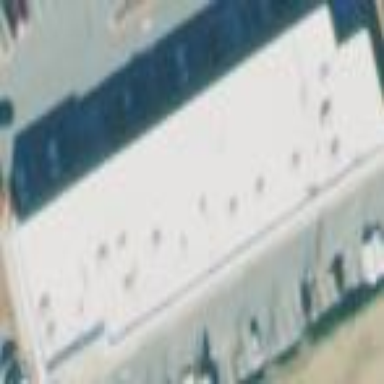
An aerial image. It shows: Commercial building.